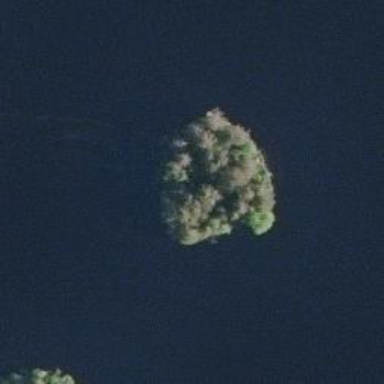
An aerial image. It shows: Island.